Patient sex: M
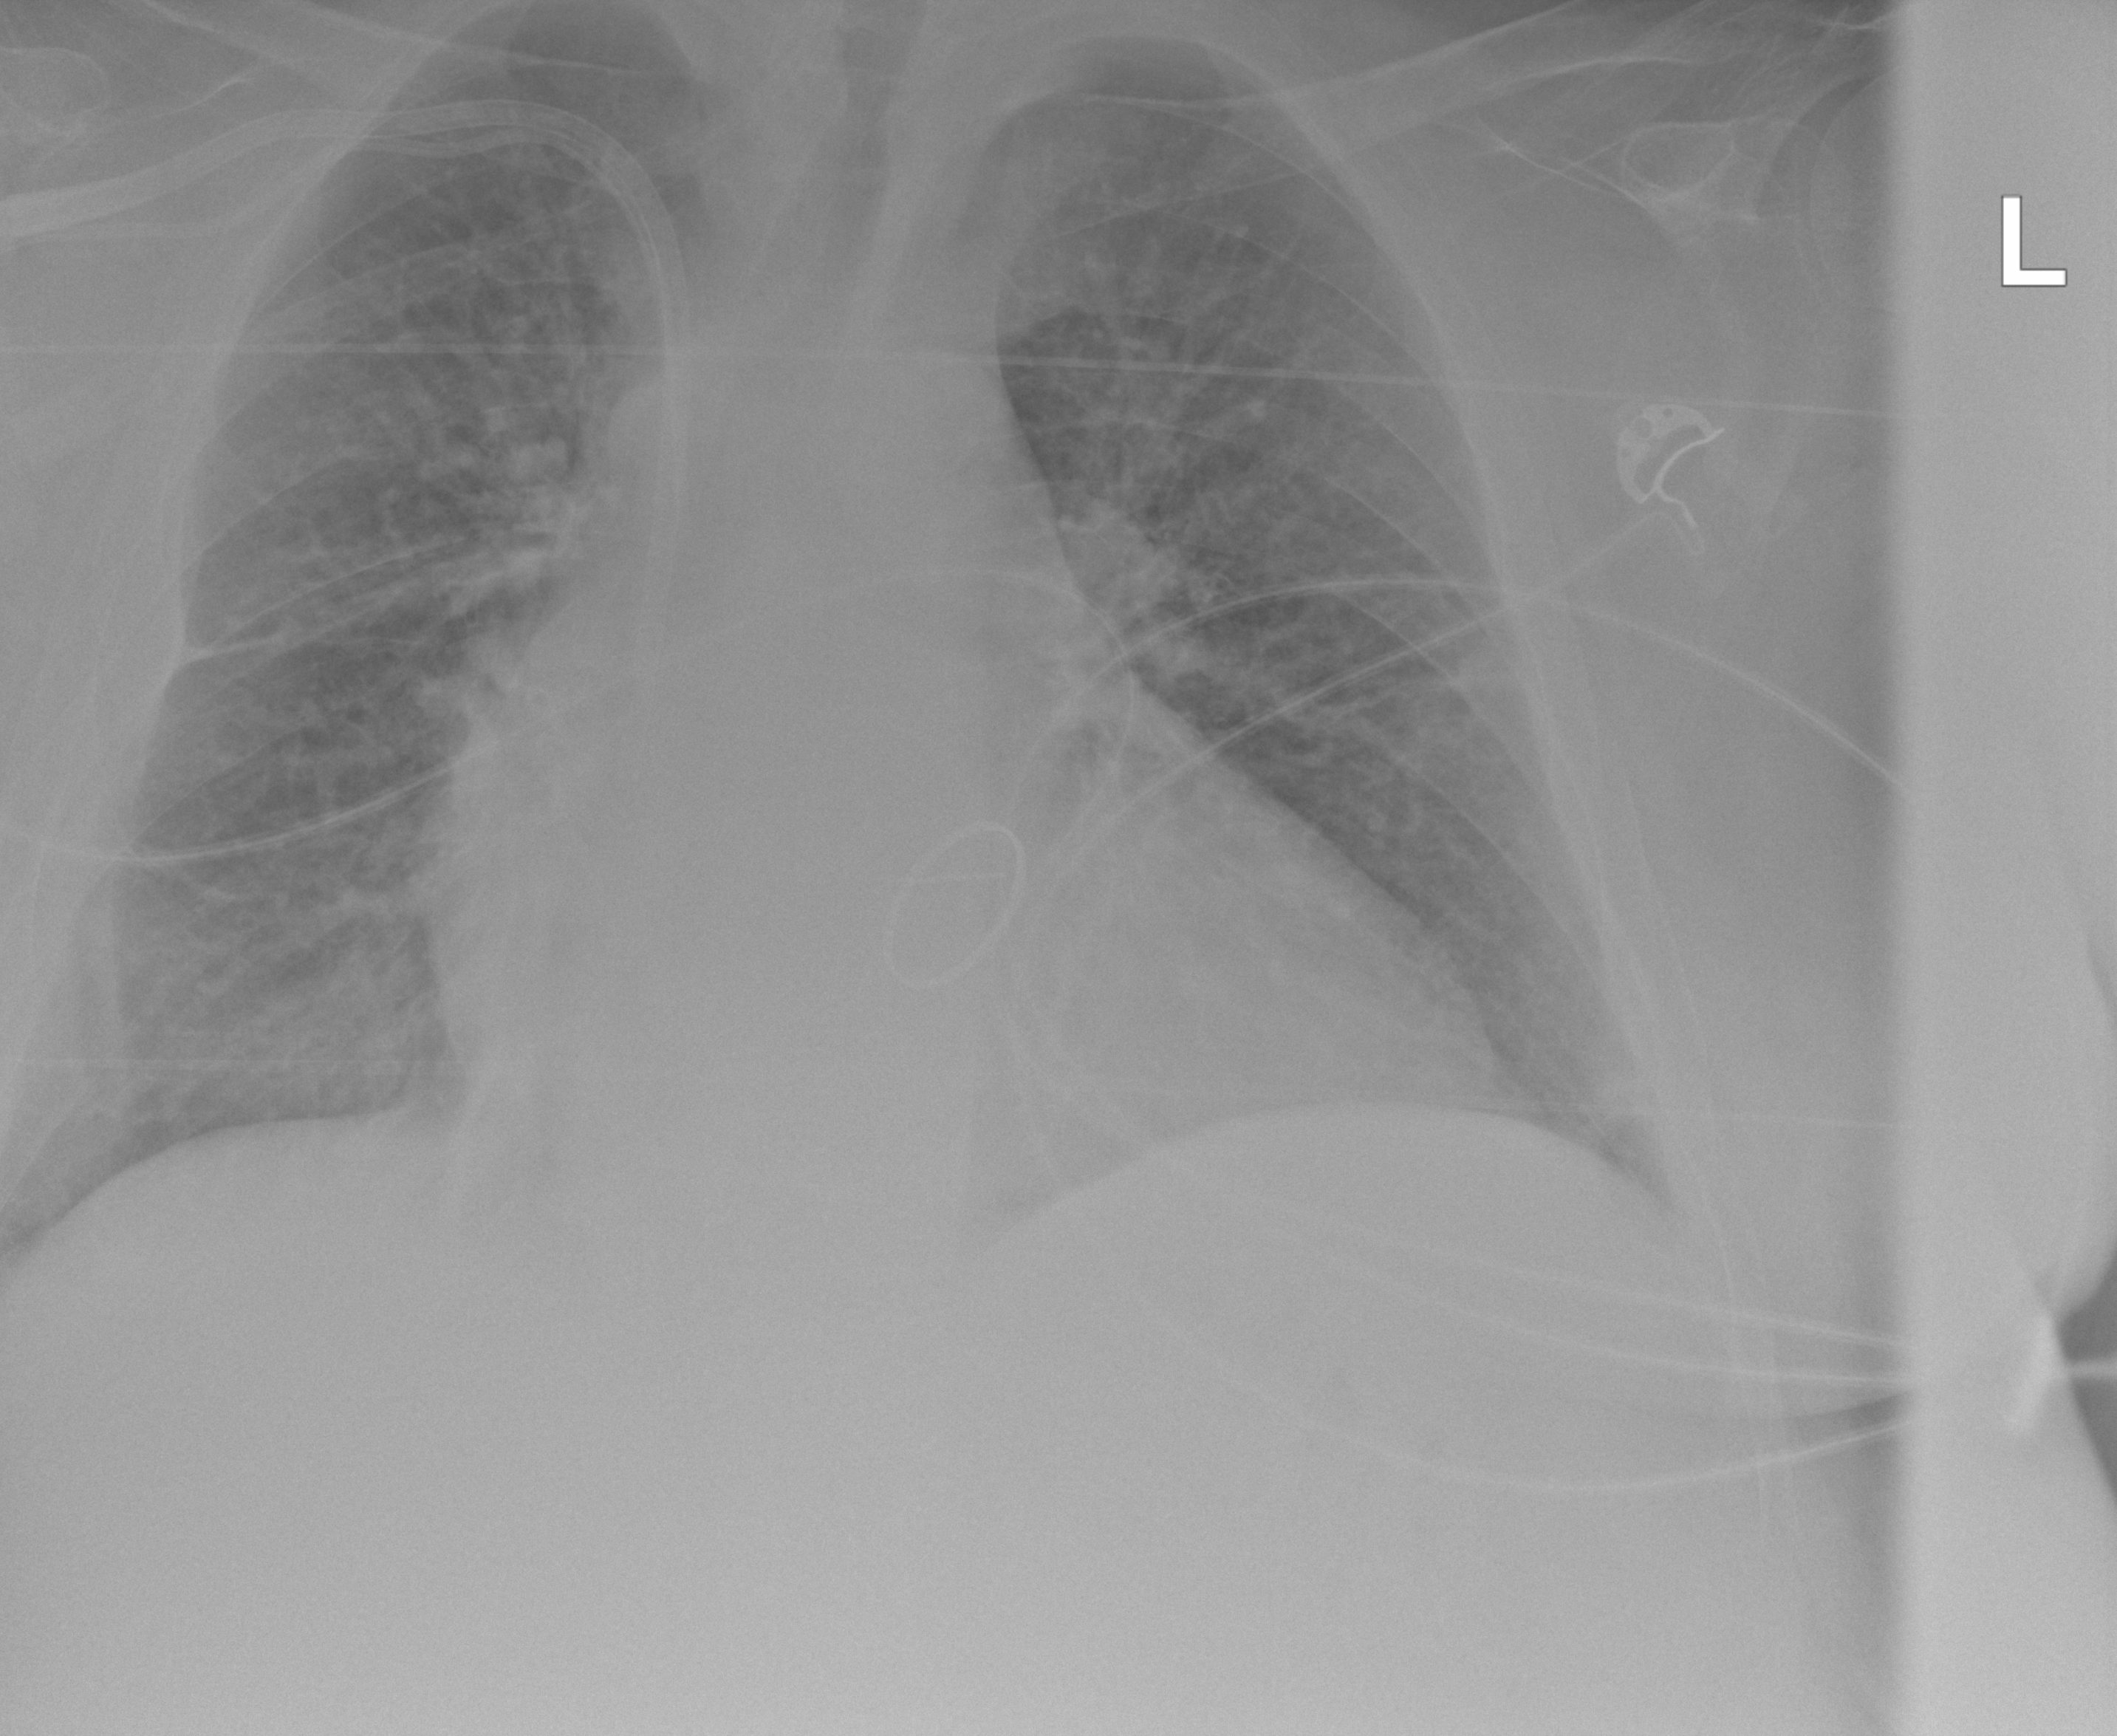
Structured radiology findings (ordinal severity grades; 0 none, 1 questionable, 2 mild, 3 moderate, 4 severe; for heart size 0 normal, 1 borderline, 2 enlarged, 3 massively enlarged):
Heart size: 2
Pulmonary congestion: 2
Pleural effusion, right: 0
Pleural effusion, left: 0
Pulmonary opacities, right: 2
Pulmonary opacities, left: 0
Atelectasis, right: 2
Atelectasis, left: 1